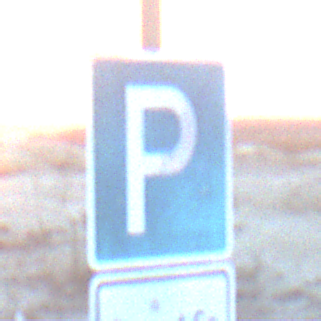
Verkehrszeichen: Parken
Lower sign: ZeitangabenMitBeschraenkungAufWochentage8
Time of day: SunriseSunset
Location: Outdoor (Beach)
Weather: PartlyCloudy
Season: NotSpecified
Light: Natural